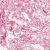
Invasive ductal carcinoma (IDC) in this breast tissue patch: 0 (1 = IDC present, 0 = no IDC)